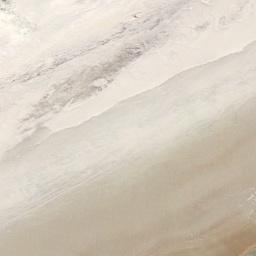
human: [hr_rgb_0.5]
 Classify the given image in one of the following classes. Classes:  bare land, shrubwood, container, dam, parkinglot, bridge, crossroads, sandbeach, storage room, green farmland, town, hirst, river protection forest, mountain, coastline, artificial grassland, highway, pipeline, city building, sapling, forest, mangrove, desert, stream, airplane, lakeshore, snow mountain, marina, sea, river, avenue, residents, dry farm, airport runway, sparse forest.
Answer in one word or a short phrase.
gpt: sandbeach